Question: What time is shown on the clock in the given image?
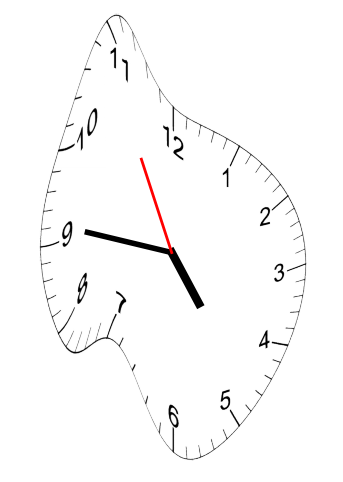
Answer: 04:45:55